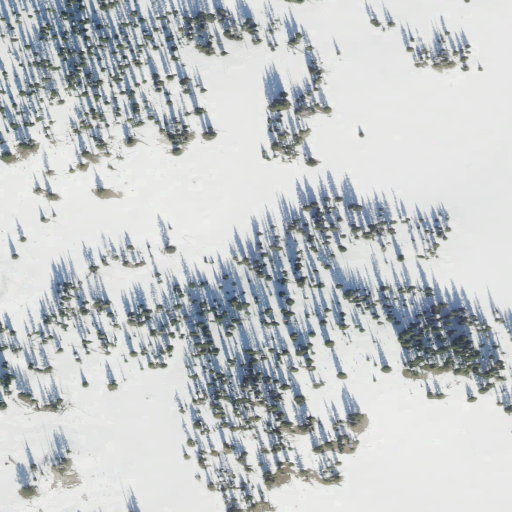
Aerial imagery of plain(s) in Utah named Twelvemile Flat containing shrub, grassland, evergreen forest, low intensity development, and open development